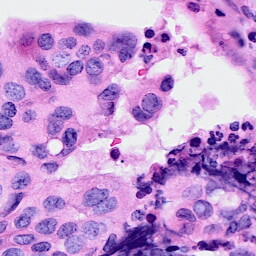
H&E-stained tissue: Breast